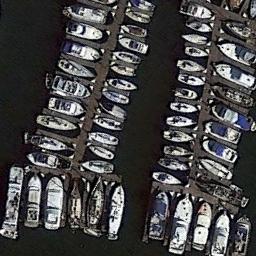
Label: harbor